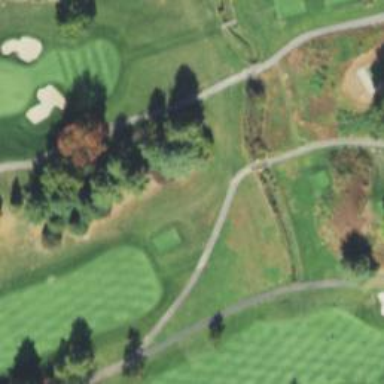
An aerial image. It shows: Service road used as golf cart path.